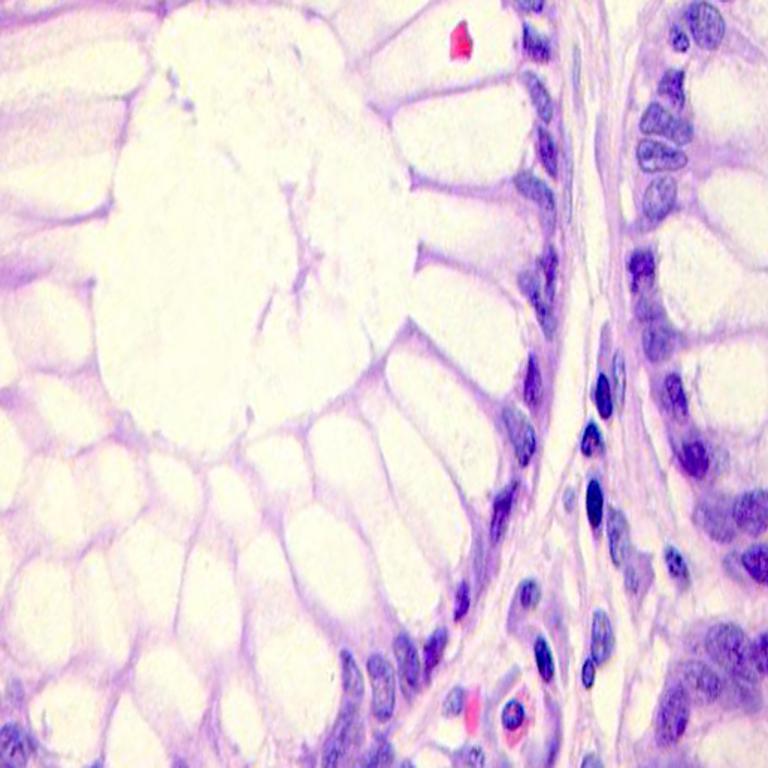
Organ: colon
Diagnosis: benign